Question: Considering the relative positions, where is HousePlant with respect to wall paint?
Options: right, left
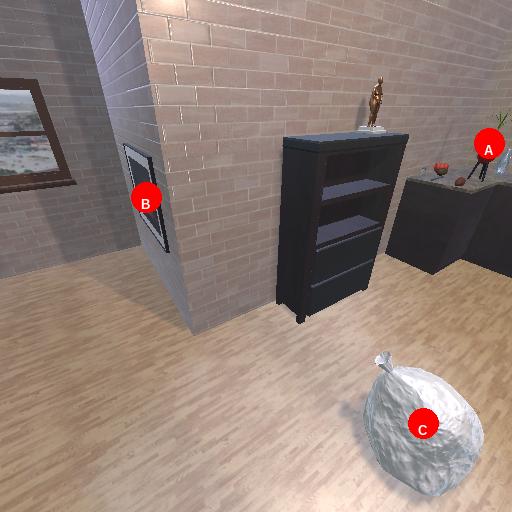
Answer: right